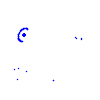
Particle: kaon